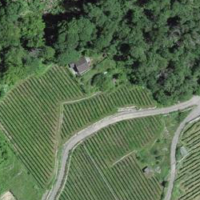
EUNIS habitat code: 40
Species observed at this site:
Hedera helix